Aerial crown-view tile of a tropical tree (Barro Colorado Island, Panama), acquired 20240813:
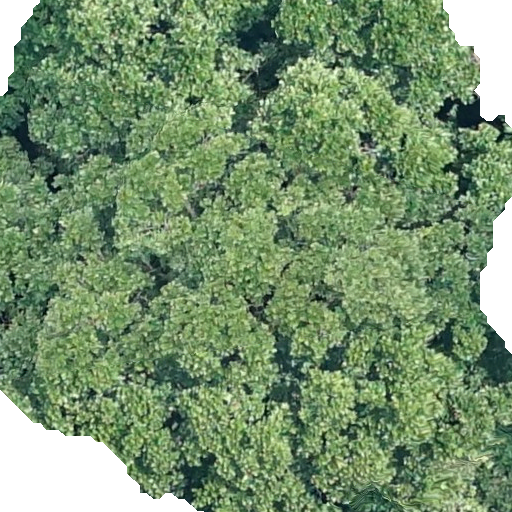
Species: Anacardium excelsum
GBIF accepted scientific name: Anacardium excelsum
Crown area: 423.913 m²